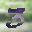
Label: 3